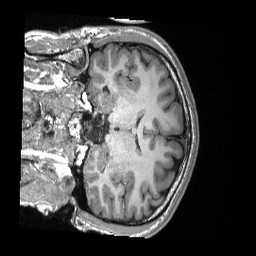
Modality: T1w
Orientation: coronal
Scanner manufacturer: siemens
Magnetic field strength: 3 T
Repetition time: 2.3 s
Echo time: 0.00308 s